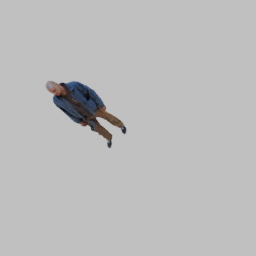
Label: people